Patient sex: M
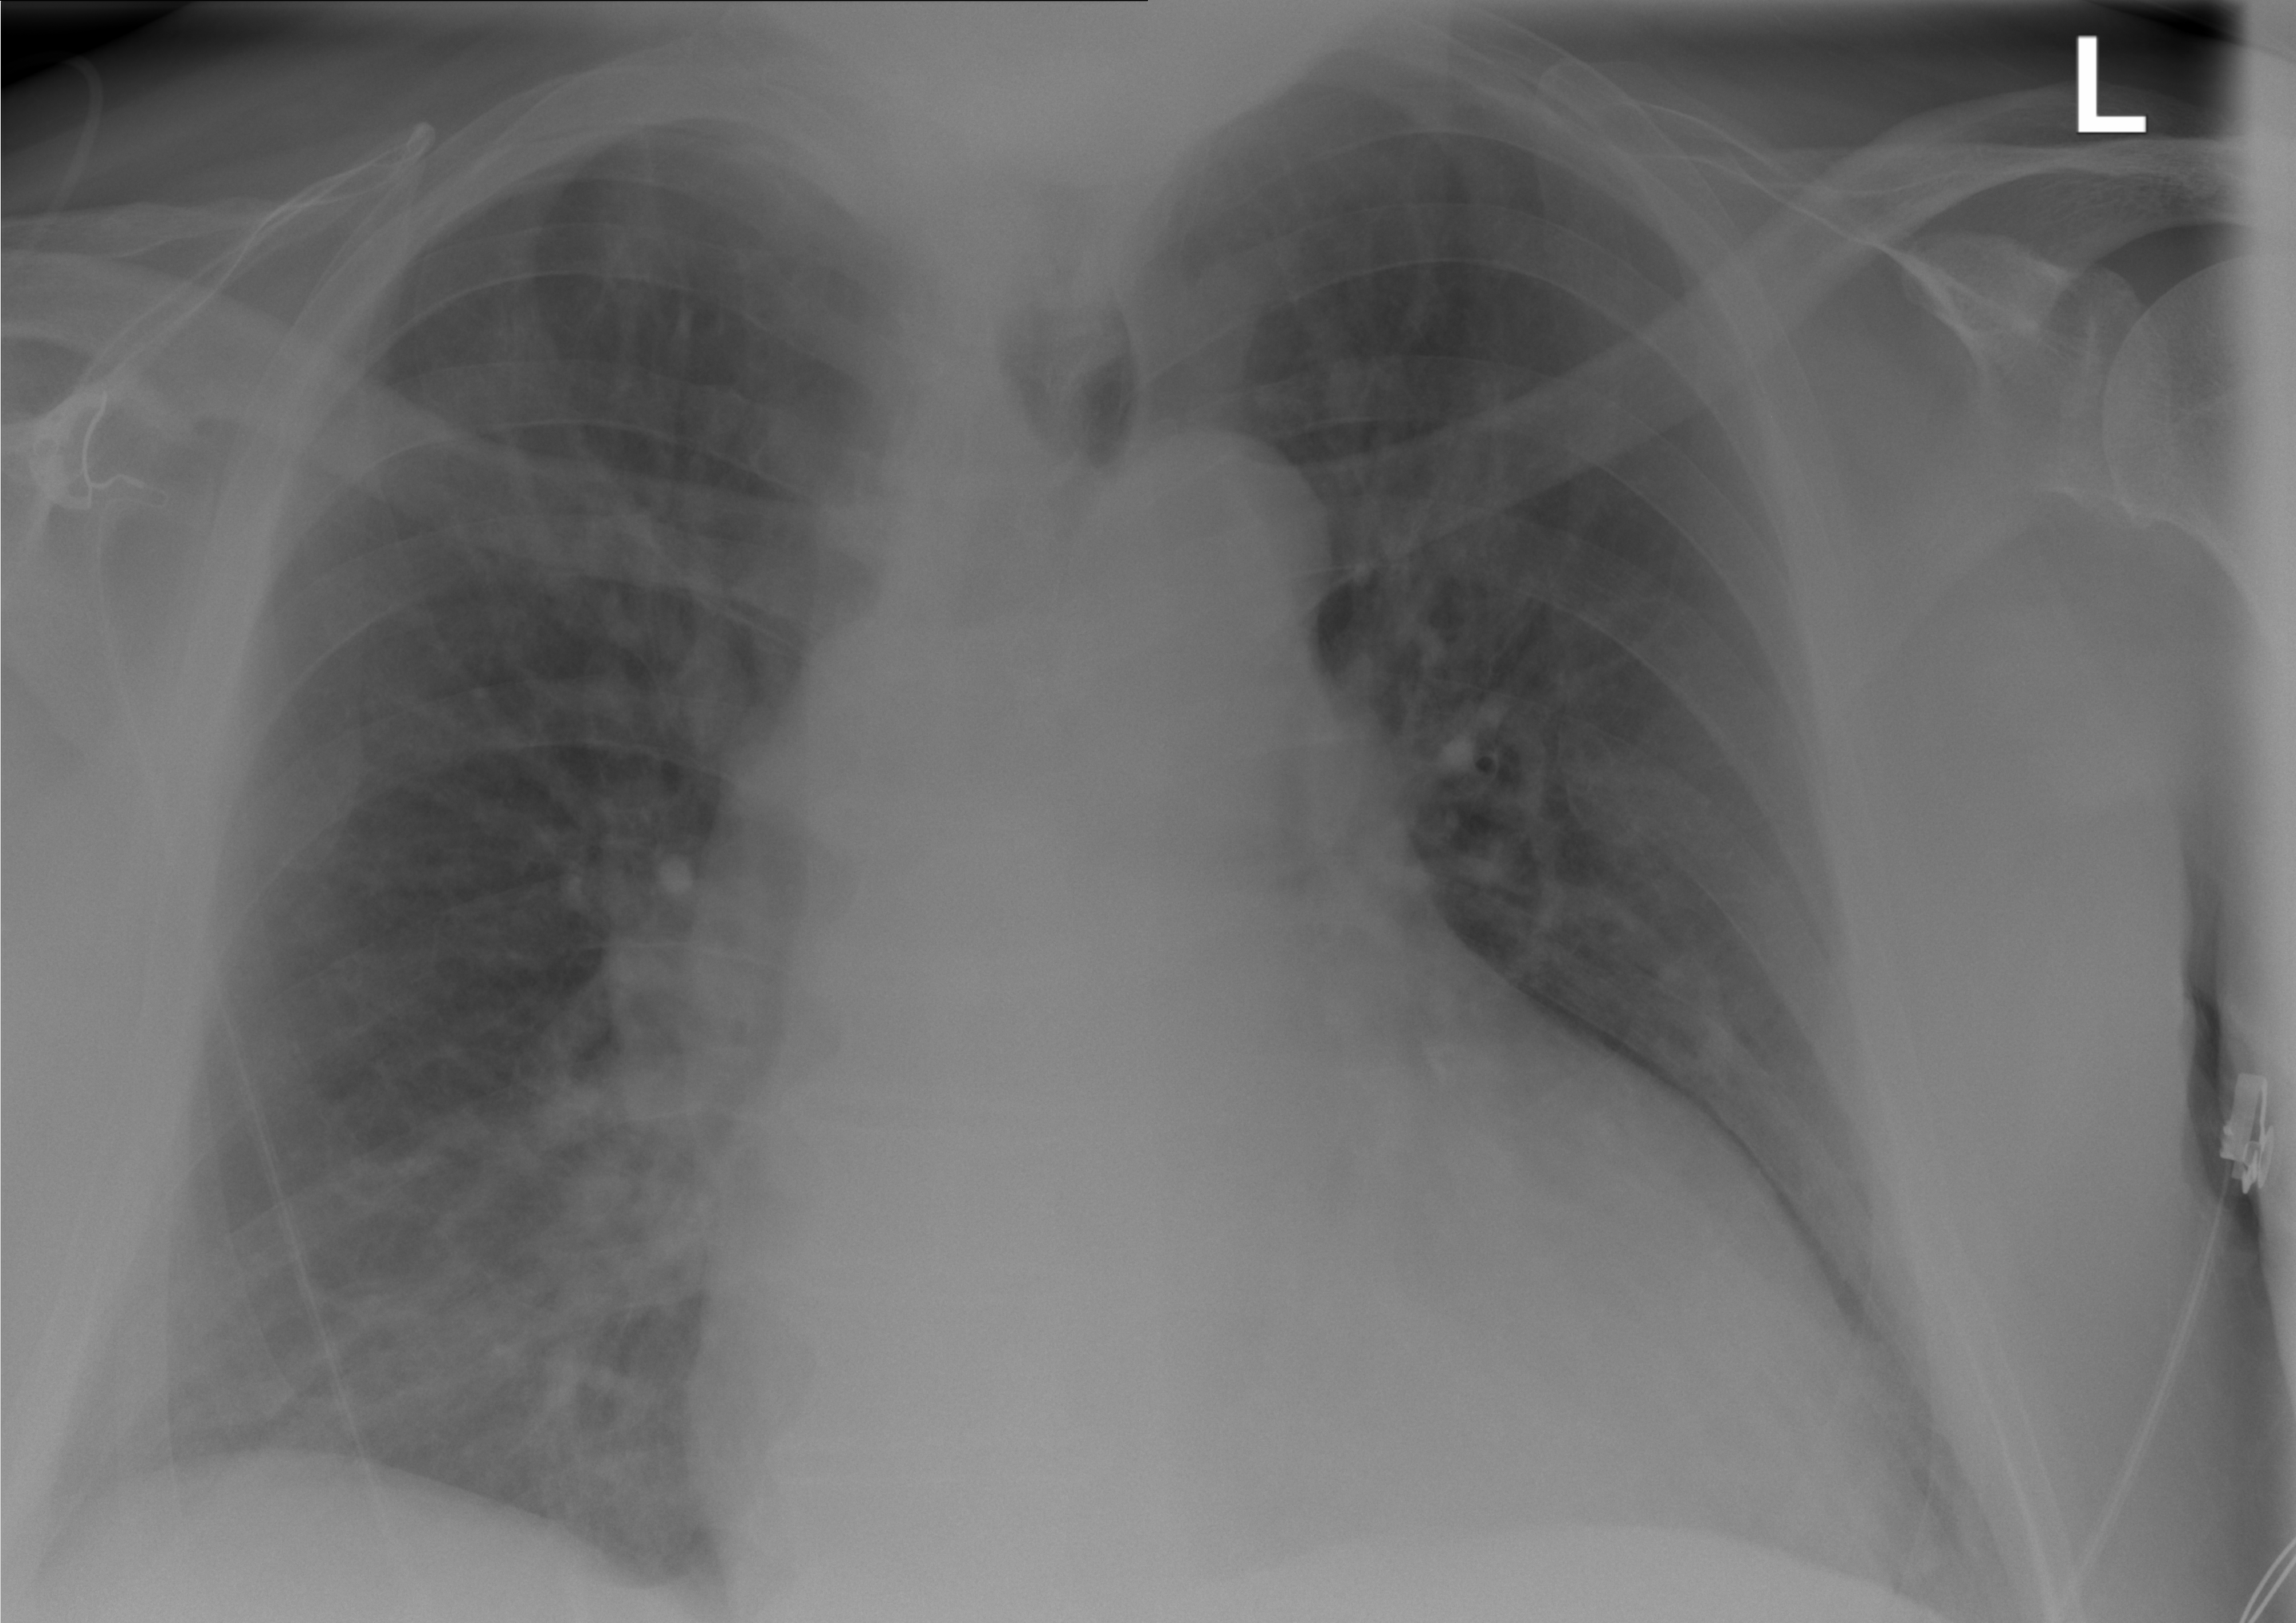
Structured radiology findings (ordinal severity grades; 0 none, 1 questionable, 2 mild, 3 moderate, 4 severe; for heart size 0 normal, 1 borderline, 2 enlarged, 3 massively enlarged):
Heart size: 2
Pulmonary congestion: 2
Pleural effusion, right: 0
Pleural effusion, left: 0
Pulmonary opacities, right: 0
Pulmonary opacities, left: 0
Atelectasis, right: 0
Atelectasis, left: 0